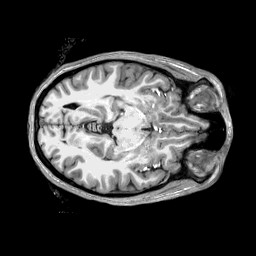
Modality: T1w
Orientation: coronal